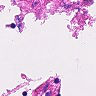
Metastatic tissue present: no